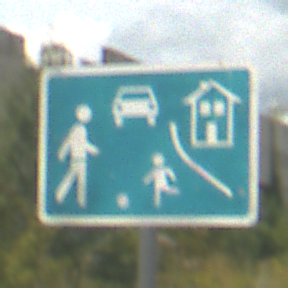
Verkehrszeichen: BeginnVerkehrsberuhigterBereich
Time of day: Midday
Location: Outdoor (Suburban)
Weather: PartlyCloudy
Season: Summer
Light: Natural